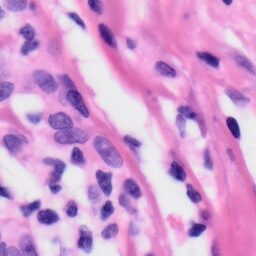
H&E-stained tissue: Skin